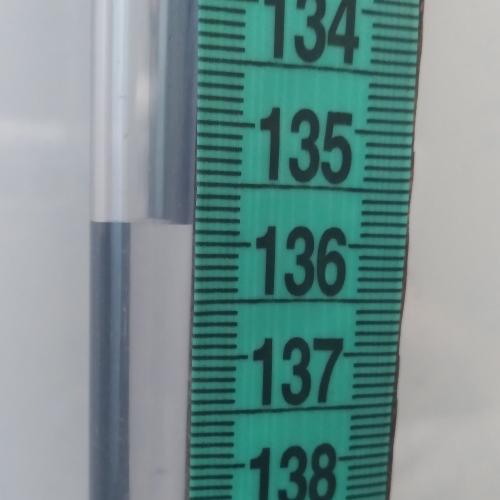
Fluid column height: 135.8 cm